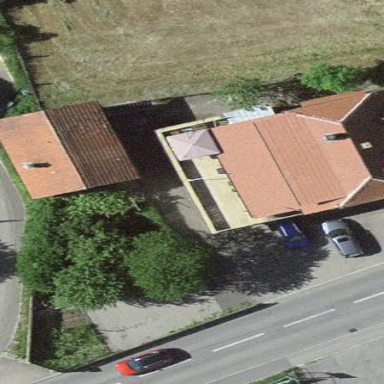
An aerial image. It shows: Residential building.